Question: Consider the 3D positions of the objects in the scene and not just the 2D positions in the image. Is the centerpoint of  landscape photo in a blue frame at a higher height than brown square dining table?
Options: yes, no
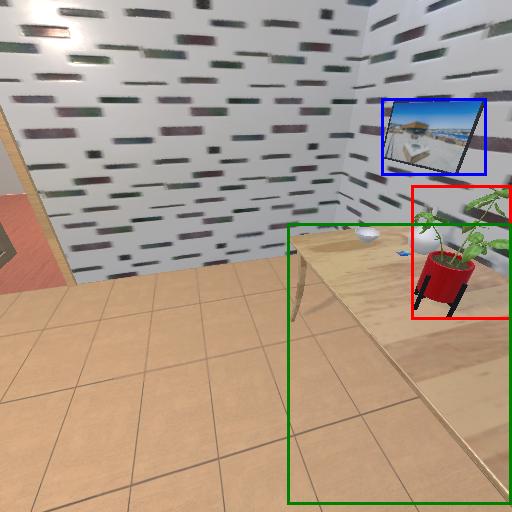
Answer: yes